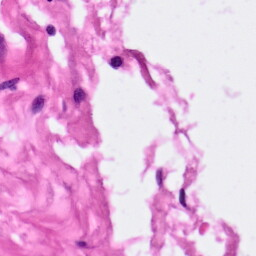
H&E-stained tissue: Pancreatic